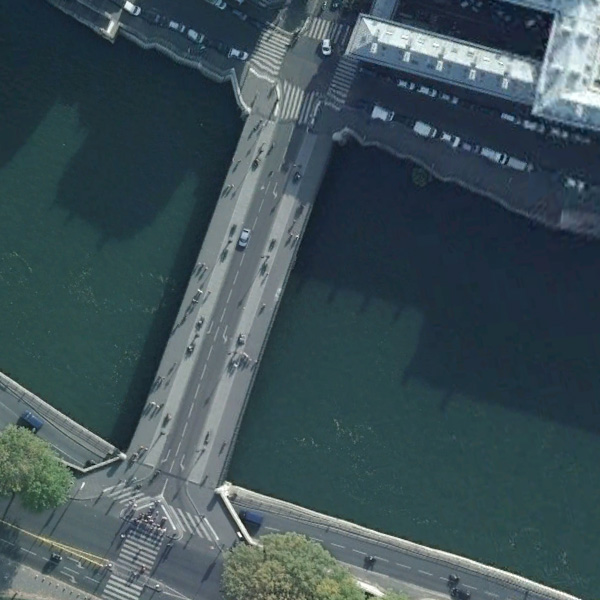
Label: Bridge